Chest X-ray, AP view. Patient: 49 years old, sex M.
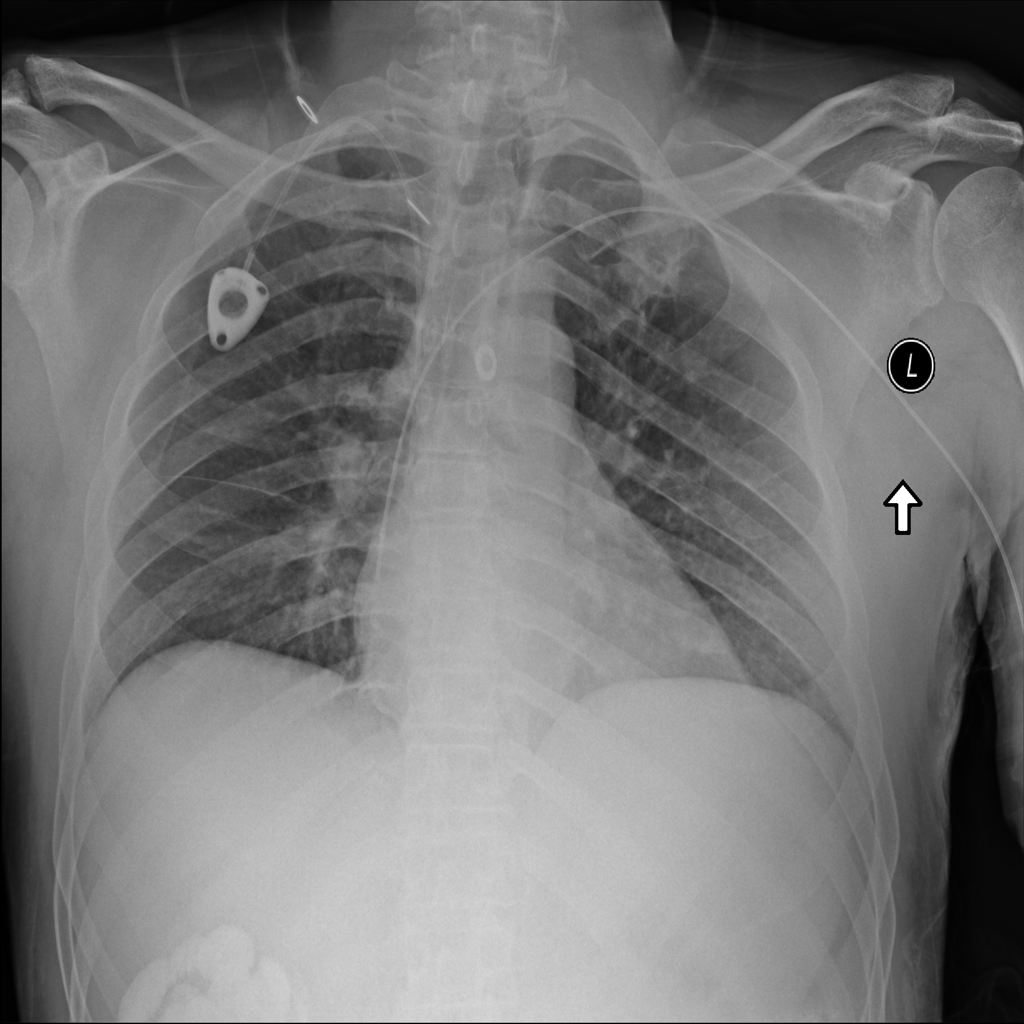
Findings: No Finding